Question: I am using boost asio to write simple server/client to transmit binary data. Particularly, I am using async_write and async_read with ip:tcp::socket. Nothing fancy, really.
'''
boost::asio::async_write(*mp_socket, boost::asio::buffer(data_ptr, data_size),
boost::bind(&TcpSocket::m_handleWrite, this,
boost::asio::placeholders::error,
boost::asio::placeholders::bytes_transferred));
boost::asio::async_read(*mp_socket, boost::asio::buffer(mp_buffer, m_buffer_size),
boost::bind(&TcpSocket::m_handleRead, this,
boost::asio::placeholders::error,
boost::asio::placeholders::bytes_transferred));
'''
I randomly generated binary data and send/receive in various platform pairs to test. The code works fine in same platform (such as all in linux, all in windows), but fails to work cross platform.
For example, the left is received data in windows, and the right is sent data in linux. The only difference is 0D0A (CRLF) in windows and 0A (LF) in linux. I think somewhere (in boost asio, or in winsock, or etc..), LF->CRLF conversion is happening.
So, is there a way to disable the conversion, as I am sending binary data? I was looking for some option in boost::asio configuration (such as using raw buffer, not stream buffer), but could not find it. Thank you for the help.

---
data in data_ptr
'''
size_t sz = rand() % 60000;
char* p = (char*)malloc(sz + 4);
uint32_t* p_header = reinterpret_cast<uint32_t*>(p);
*p_header = htonl((uint32_t)sz);
for (size_t i = 0; i < sz; ++i)
{
p[i + 4] = rand() % 255;
}
'''
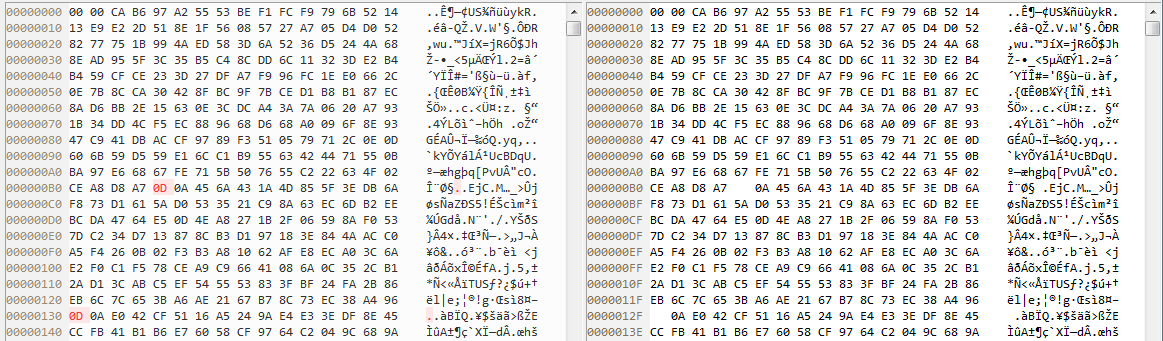
Answer: I think that the issue is because 'async_read' is "stream-oriented", see: <URL>.
I assume that 'asio' is using 'CRLF' or 'LF' as the stream terminators in Windows and Linux respectively and I guess that somewhere it's using a Windows terminator for a Linux stream or vice-versa.
Try changing your 'async_read' call to:
'''
mp_socket->async_read_some(boost::asio::buffer(mp_buffer, m_buffer_size),
boost::bind(&TcpSocket::m_handleRead, this,
boost::asio::placeholders::error,
boost::asio::placeholders::bytes_transferred));
'''
I've used this method to read large binary files and verified the received files against their hash without any of the problems that you've encountered.